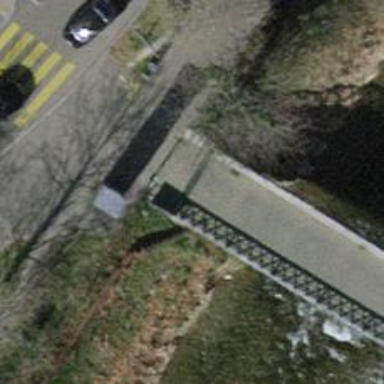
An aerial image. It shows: Service road with asphalt surface going over beam bridge.